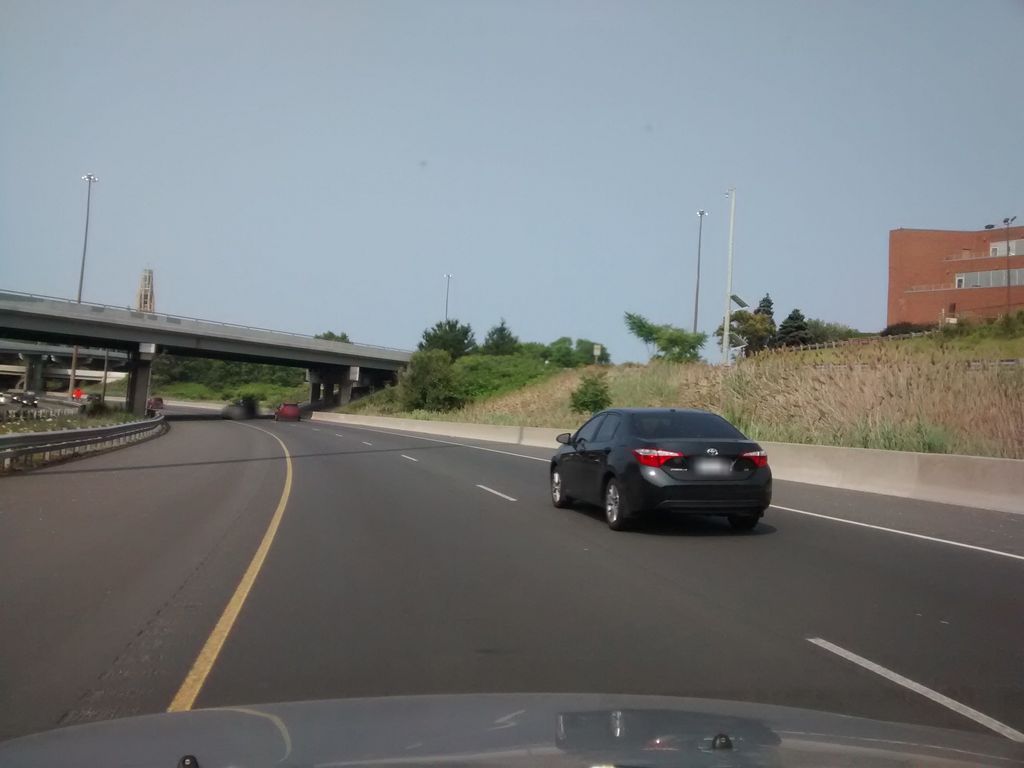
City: hamilton